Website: bh-photo
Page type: store-pickup
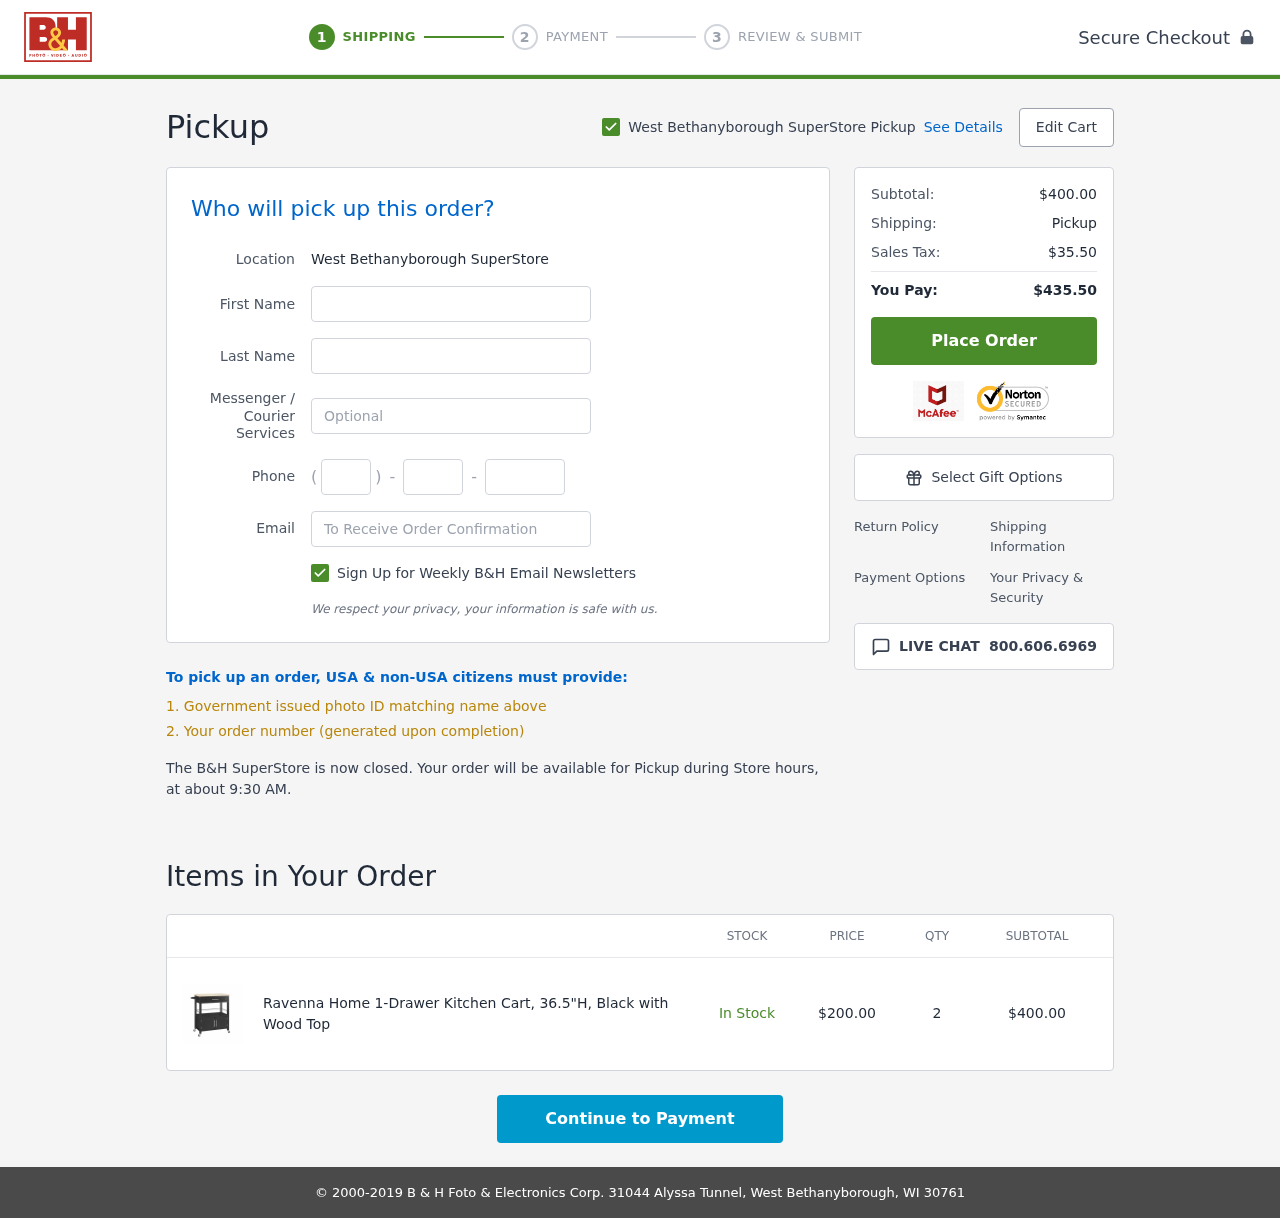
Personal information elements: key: PII_EMAIL
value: catherine_allen@hotmail.com
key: PII_FIRSTNAME
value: Catherine
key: PII_LASTNAME
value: Allen
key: PII_LOCATION1_CITY
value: West Bethanyborough SuperStore Pickup
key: PII_LOCATION1_CITY
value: West Bethanyborough SuperStore
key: PII_PHONE_AREA
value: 533
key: PII_PHONE_PREFIX
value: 999
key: PII_PHONE_SUFFIX
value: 2610
Product elements: key: PRODUCT1_NAME
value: Ravenna Home 1-Drawer Kitchen Cart, 36.5"H, Black with Wood Top
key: PRODUCT1_PRICE
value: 200
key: PRODUCT1_QUANTITY
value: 2
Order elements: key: ORDER_SUBTOTAL
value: $400.00
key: ORDER_TAX
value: $35.50
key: ORDER_TOTAL
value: $435.50